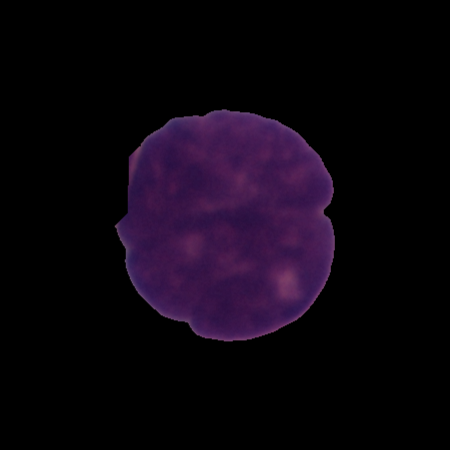
Label: cancer